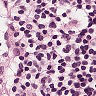
Metastatic tissue present: no